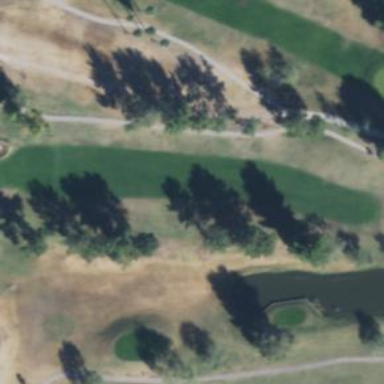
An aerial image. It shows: Grassy area designated as golf fairway.